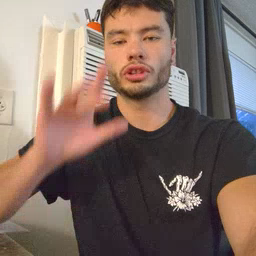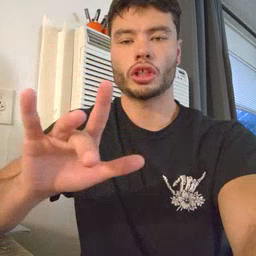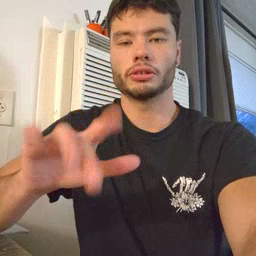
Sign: touch